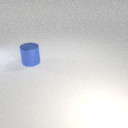
large blue metal cylinder